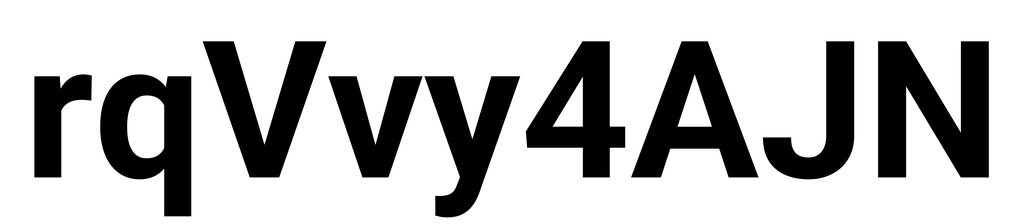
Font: Roboto_Bold